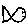
Label: fish